Question: Where is this button gone in the UI editor form ADT? Or what is the alternative?

It was very useful to create new layouts for different screen configurations.
Thanks
---
This button disappeared after updating to ADT 20.0
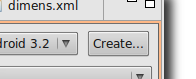
Answer: > Where is this button gone in the UI editor form ADT? Or what is the alternative?
If that is what I think it is, it is in the drop-down that, by default, is labeled "default":

When folded open, the drop-down looks like this: